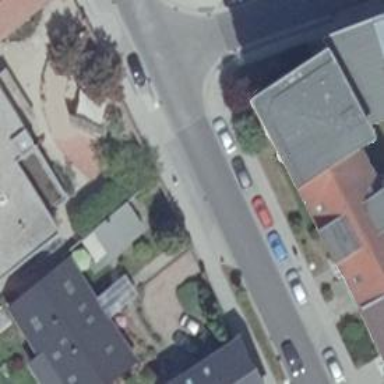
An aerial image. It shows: Residential road with asphalt surface. There are parallel parking lanes on both sides of the street.